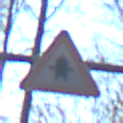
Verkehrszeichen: Vorfahrt
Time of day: SunriseSunset
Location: Outdoor (Nature)
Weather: Clear
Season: Autumn
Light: Natural